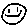
Label: smiley face